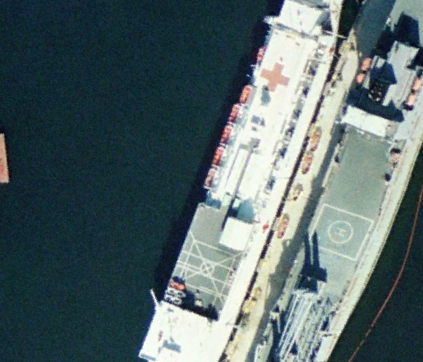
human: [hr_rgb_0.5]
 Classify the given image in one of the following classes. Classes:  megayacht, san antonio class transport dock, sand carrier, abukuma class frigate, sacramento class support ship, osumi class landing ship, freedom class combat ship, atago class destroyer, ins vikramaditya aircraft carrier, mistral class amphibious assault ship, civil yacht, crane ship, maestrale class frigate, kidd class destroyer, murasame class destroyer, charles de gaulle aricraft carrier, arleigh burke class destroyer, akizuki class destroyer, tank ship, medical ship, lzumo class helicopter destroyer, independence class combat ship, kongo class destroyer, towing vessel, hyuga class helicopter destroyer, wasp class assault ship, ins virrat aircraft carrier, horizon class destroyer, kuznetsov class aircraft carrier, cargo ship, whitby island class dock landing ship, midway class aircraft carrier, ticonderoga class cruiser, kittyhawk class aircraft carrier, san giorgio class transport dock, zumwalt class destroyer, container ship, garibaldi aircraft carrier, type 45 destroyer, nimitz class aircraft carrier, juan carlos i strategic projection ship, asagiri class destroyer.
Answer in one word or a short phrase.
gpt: Medical ship